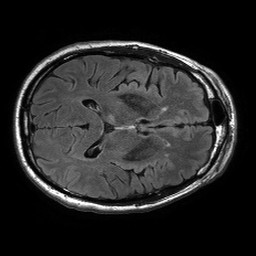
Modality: FLAIR
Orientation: axial
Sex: male
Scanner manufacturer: philips
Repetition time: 11 s
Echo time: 0.125 s